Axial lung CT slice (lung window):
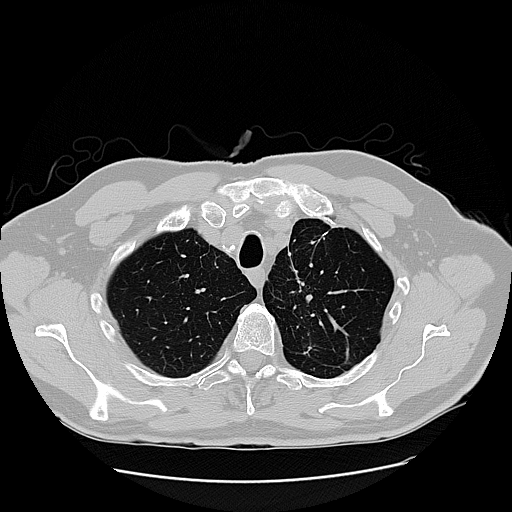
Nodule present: no